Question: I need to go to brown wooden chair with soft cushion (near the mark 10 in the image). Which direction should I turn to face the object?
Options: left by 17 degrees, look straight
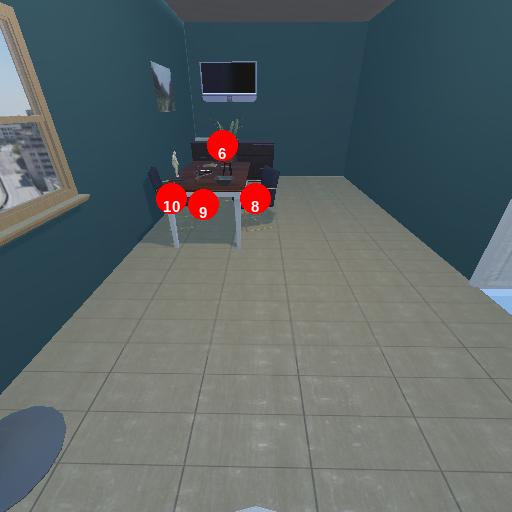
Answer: left by 17 degrees